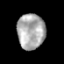
Tissue: prostate
Cell type: T cells
Senescence score: 0.3267
Nuclear area (px): 953
Mean DAPI intensity: 172.271